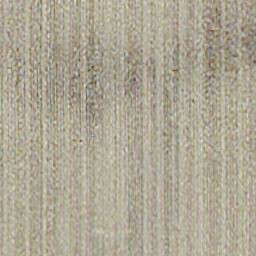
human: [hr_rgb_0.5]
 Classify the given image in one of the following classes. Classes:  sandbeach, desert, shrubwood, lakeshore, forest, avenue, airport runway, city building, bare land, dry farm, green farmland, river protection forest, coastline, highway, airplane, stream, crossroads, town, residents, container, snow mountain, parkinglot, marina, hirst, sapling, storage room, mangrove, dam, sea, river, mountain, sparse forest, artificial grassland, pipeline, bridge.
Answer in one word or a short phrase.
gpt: dry farm